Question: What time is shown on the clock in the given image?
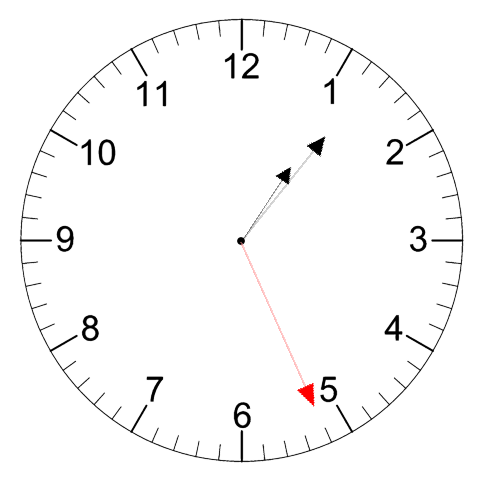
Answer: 01:06:26